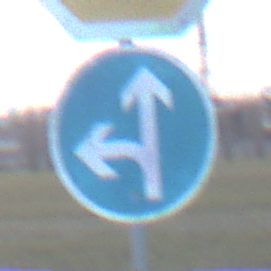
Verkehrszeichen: VorgeschriebeneFahrtrichtungGeradeausOderLinks
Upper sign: Stop
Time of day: SunriseSunset
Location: Outdoor (Nature)
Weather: PartlyCloudy
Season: NotSpecified
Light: Natural